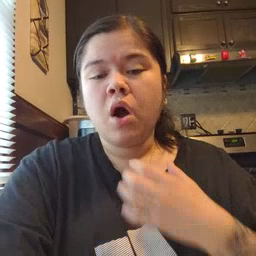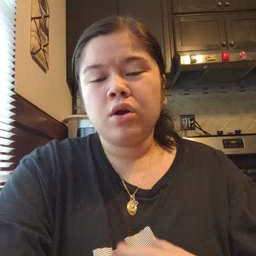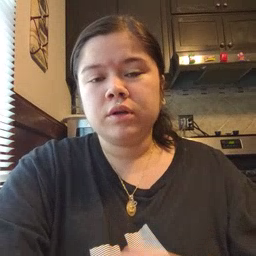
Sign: hungry